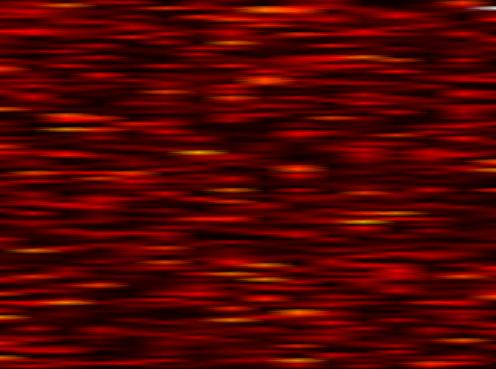
Label: WOLA